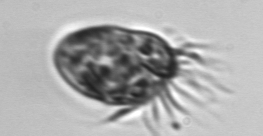
Label: Strombidium_morphotype1